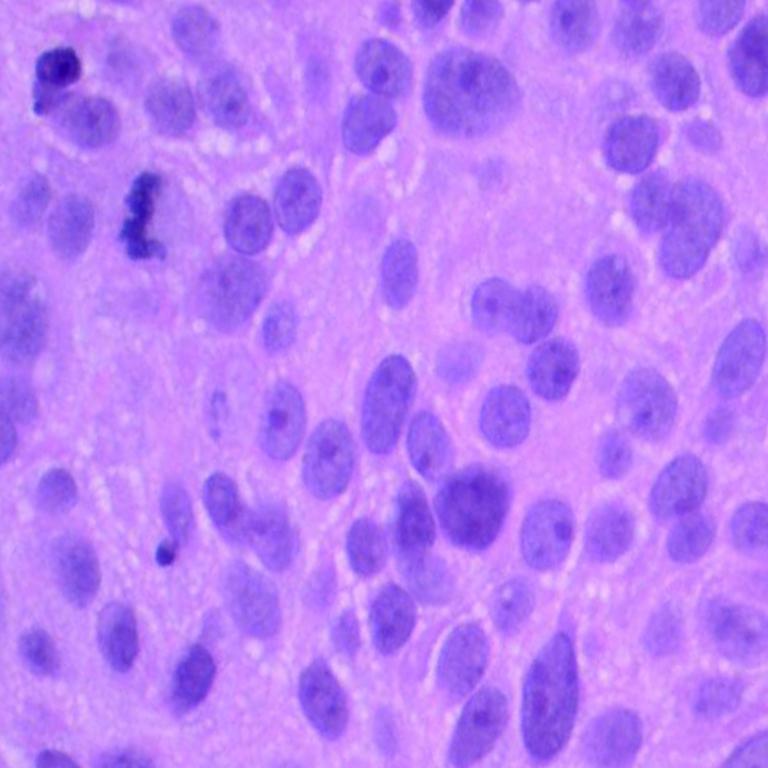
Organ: lung
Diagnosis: squamous carcinomas